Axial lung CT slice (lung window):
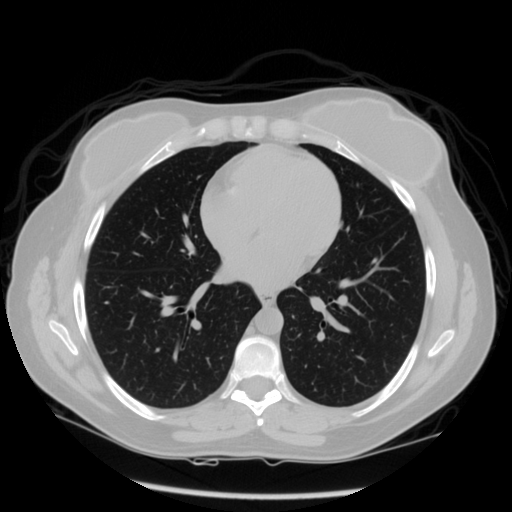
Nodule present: no